Field crop: tomato
Growth stage: 2
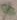
Species: solanum